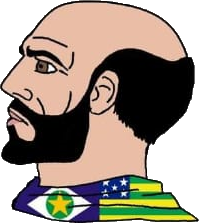
Label: 4_Yes_Chad